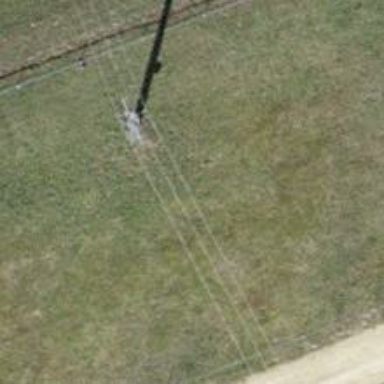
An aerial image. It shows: Concrete power pole.